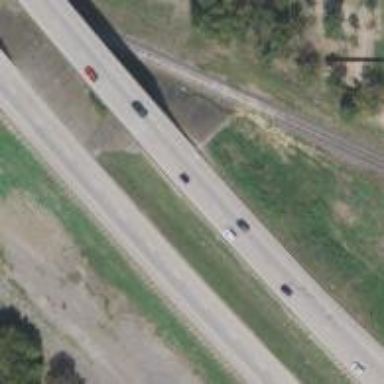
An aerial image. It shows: Motorway.